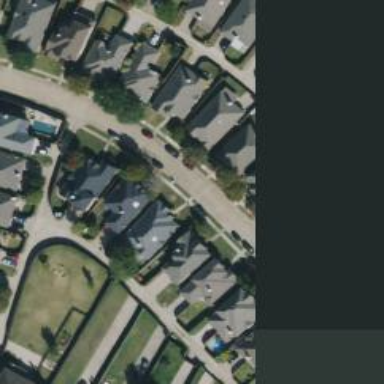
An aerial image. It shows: Alleyway designated as service road.